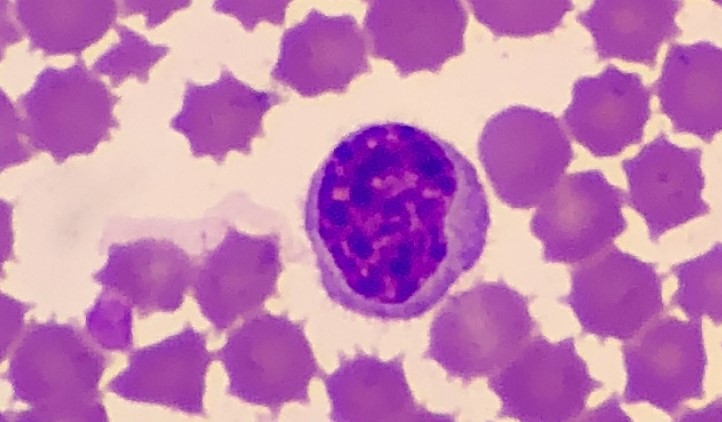
White blood cell type: Lymphocyte